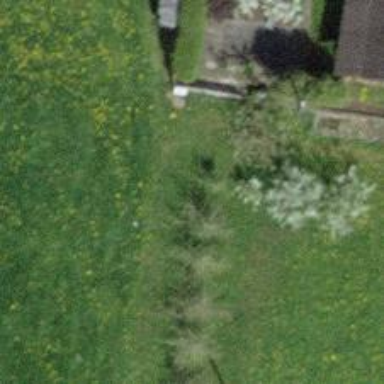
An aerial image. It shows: Hedge barrier.